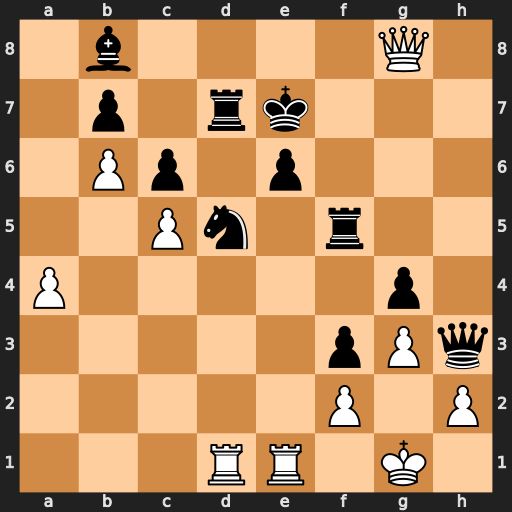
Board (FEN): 1b4Q1/1p1rk3/1Pp1p3/2Pn1r2/P5p1/5pPq/5P1P/3RR1K1
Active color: w
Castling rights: -
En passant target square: -
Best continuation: Rxe6#